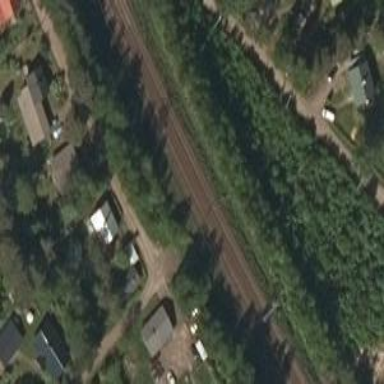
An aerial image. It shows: Continuous rail railway with electrified contact line.